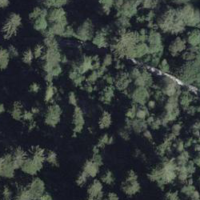
EUNIS habitat code: 43
Species observed at this site:
Primula hirsuta